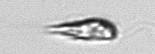
Label: Euglena